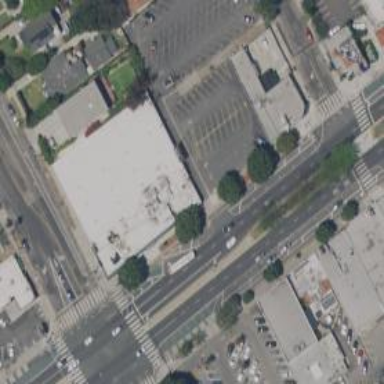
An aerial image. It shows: Building with bowling alley inside.